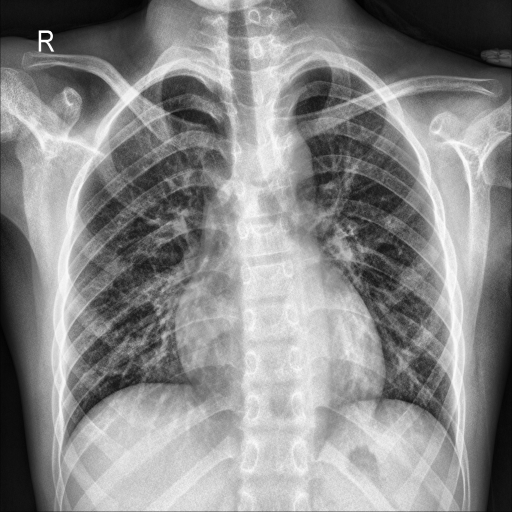
Finding: NORMAL